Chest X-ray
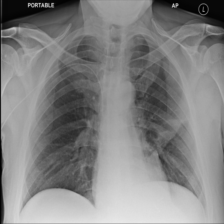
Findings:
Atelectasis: negative
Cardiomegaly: negative
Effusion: negative
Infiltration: negative
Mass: negative
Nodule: negative
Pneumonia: negative
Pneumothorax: negative
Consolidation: negative
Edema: negative
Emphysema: negative
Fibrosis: negative
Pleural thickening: negative
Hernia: negative